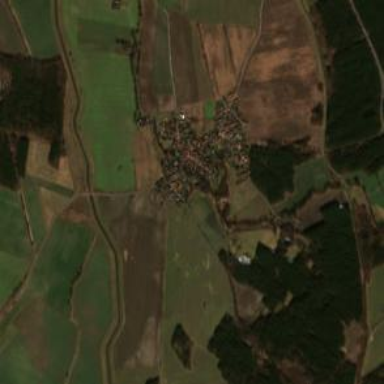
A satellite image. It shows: Village.